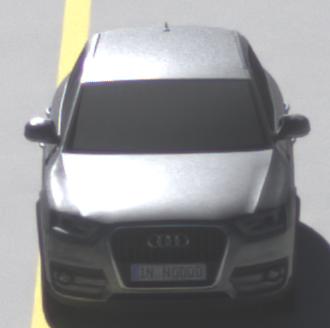
Make: Audi
Model: Q3 1.4 TFSI
Detailed model: Q3 (8U)
Model produced from: 2013/07
Model produced until: 2014/10
Doors: 5
Color: gray
Road condition: dry road
Daytime: midday
Contrast: high contrast